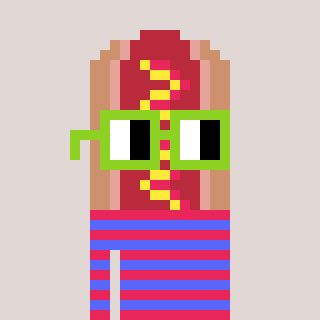
a pixel art character with square light green glasses, a hotdog-shaped head and a purple-colored body on a warm background